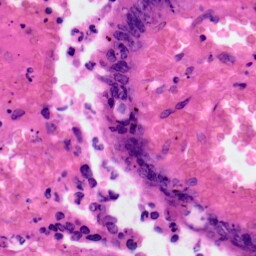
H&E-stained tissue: Colon